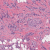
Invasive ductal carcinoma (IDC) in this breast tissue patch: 1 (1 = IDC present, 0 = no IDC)